Question: I'm trying to assign -5 to signedInt but getting an error:
> Integer literal '133' overflows when stored into 'Int8'
'''
let signedInt: Int8 = 0b10000101
print(signedInt)
print(String(signedInt, radix: 2))
'''

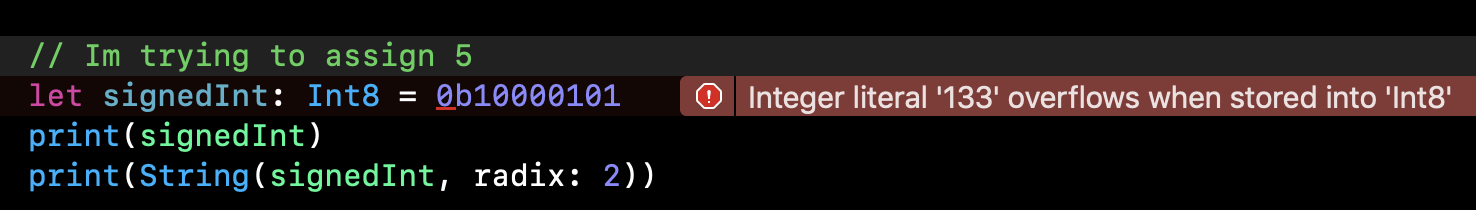
Answer: Your value is not '-5', but '-123'.
You can't get there with a direct assignment because the value is a signed Int and interpreted as '133'.
To assign a negative value, use 'Int8(bitpattern:)' to convert the value from a 'UInt8' to an 'Int8':
'''
let signedInt = Int8(bitPattern: 0b10000101)
print(signedInt)
'''
> '''
-123
'''
---
'-5' is '0b11111011' which is the 2's complement of '0b00000101'.
To form the 2's complement, start with the binary pattern for '5':
'''
0b00000101
'''
invert all of the bits:
'''
0b11111010
'''
and add '1':
'''
0b11111011
'''
---
You can use 'UInt8(bitPattern:)' to find the representation of the number:
'''
let signedInt: Int8 = -5
print(String(UInt8(bitPattern: signedInt), radix: 2))
'''
> '''
<PHONE>
'''